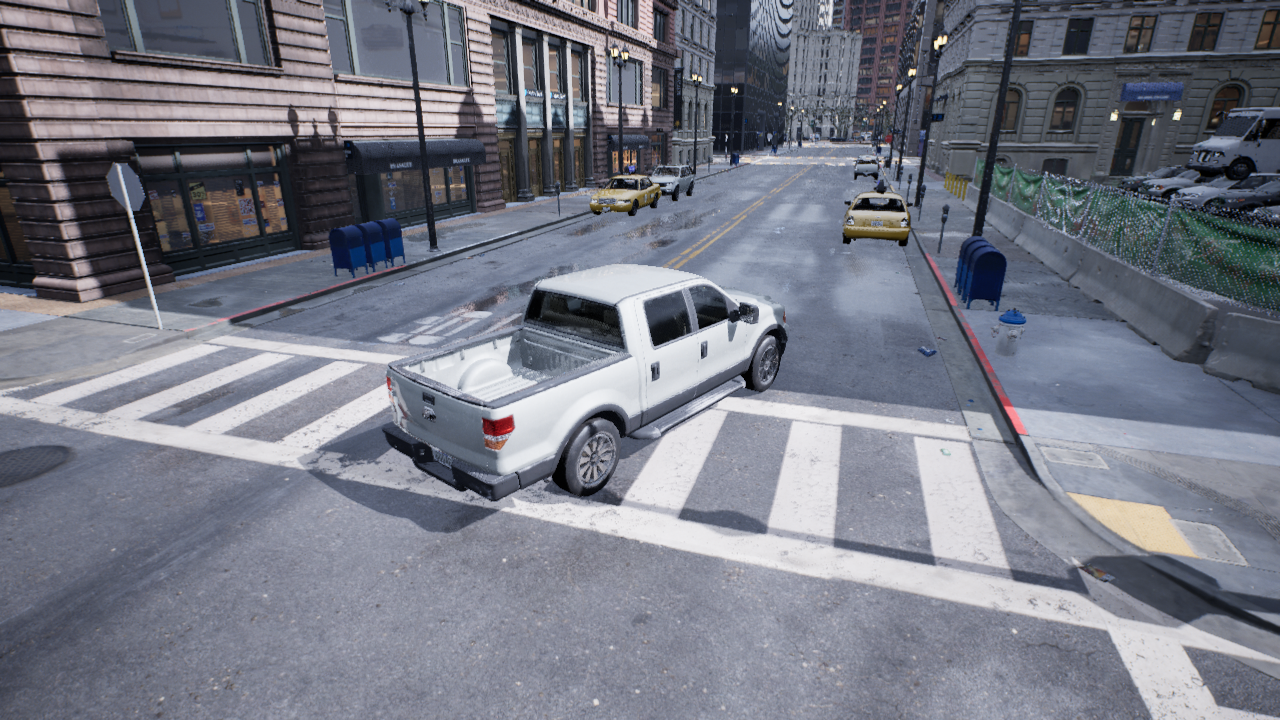
Venue: intersection
Lighting: overcast
Vehicle rig: pickup